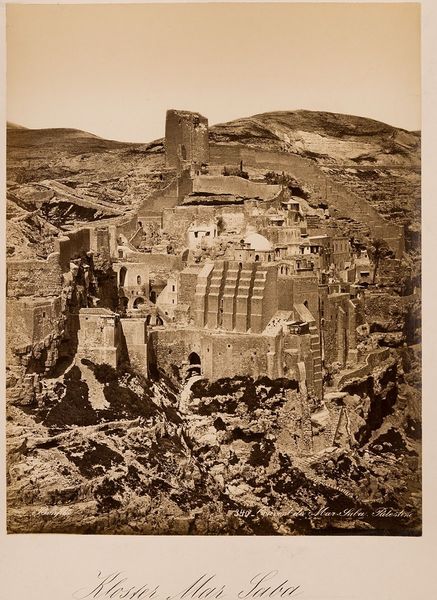
Titel: 340. Couvent de Mar-Saba. Palestine
Künstler: Félix Bonfils
Standort: Hamburg
Institution: Museum für Kunst und Gewerbe Hamburg
Schlagwörter: landschaft, foto, fotografie, photographie, kloster, photo, karton, abtei, anlagen, konvent, albumin, saba, landschaftsdarstellung, lichtbild, reisefotografie, historische, mar, schwarzweißpositivverfahren, silbersalzverfahren, schwarzweißfotografie, gebäude, örtlichkeit, straße, stätte, reisephotographie, albuminpapier